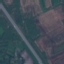
Land use / land cover class: Highway